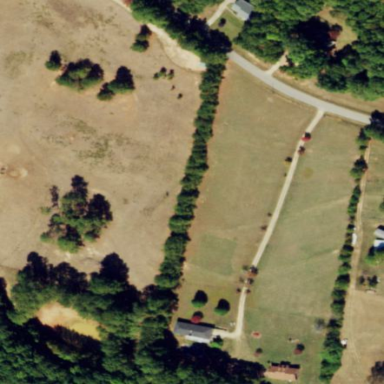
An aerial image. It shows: Farm.